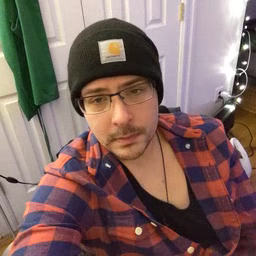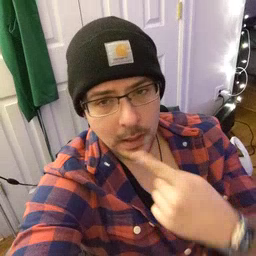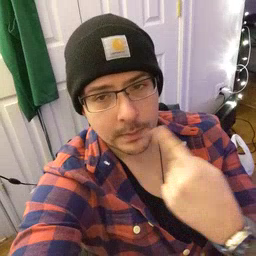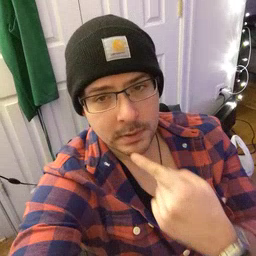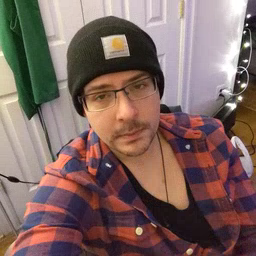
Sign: lips